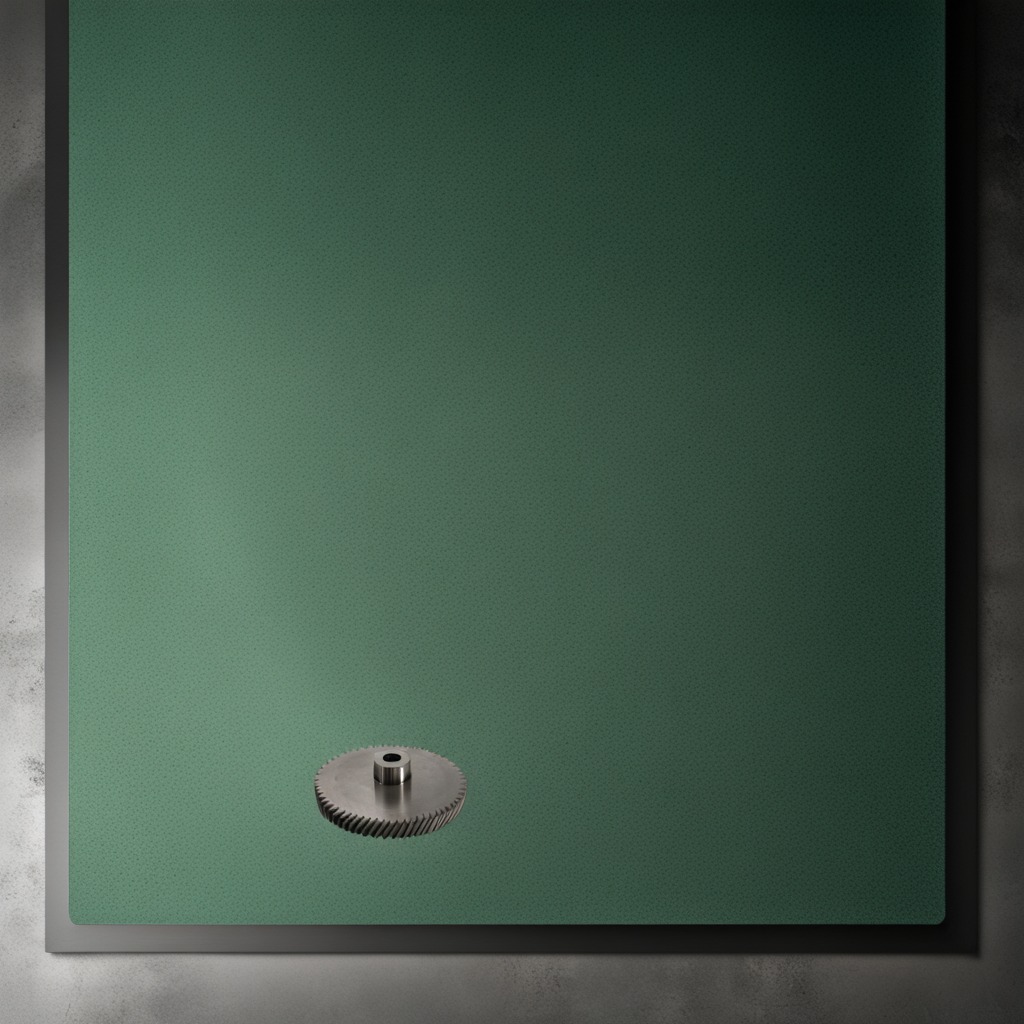
A steel gear with teeth is lying on the clean granite tabletop covered with a green rubber mat inside a workshop under bright overhead lighting crisp shadows high clarity worn but beneath the mat.